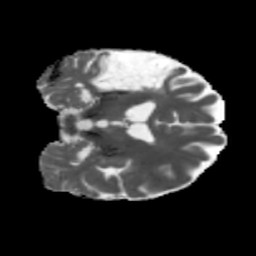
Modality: MD
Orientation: coronal
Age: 66
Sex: male
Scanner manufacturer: siemens
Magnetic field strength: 3 T
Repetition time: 5.47 s
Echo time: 0.0854 s